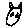
Label: cat